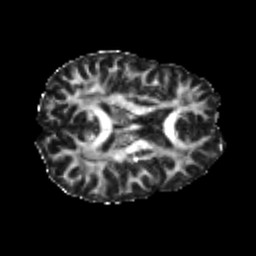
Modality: FA
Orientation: axial
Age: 23
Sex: male
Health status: healthy
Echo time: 0.074 s